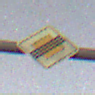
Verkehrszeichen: EndeVorfahrtsstrasse
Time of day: Night
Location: Outdoor (Suburban)
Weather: Clear
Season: NotSpecified
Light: Artificial